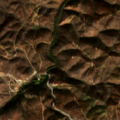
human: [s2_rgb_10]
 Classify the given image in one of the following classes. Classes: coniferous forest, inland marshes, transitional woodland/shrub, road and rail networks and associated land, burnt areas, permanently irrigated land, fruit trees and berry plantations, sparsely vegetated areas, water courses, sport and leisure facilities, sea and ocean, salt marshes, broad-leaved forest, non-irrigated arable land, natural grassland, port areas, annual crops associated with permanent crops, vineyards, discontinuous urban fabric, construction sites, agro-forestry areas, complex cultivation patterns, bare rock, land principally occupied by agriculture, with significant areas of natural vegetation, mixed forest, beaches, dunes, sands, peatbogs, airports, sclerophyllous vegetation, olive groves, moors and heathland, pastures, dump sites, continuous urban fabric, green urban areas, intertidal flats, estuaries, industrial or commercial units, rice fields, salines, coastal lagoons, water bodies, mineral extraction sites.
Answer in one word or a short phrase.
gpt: broad-leaved forest, transitional woodland/shrub